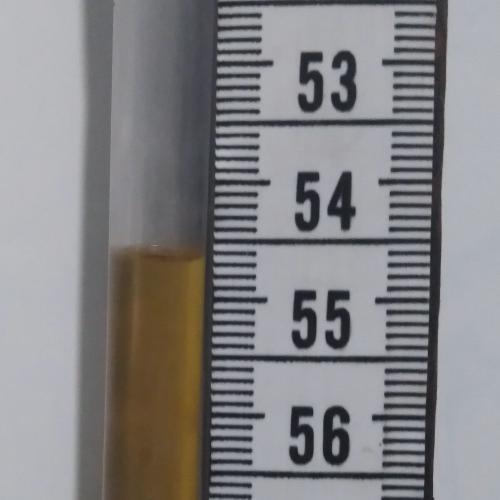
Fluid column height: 54.6 cm